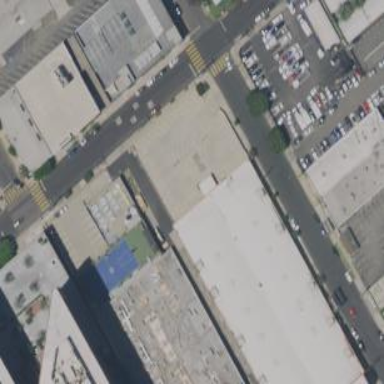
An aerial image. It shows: Multi-storey parking building.